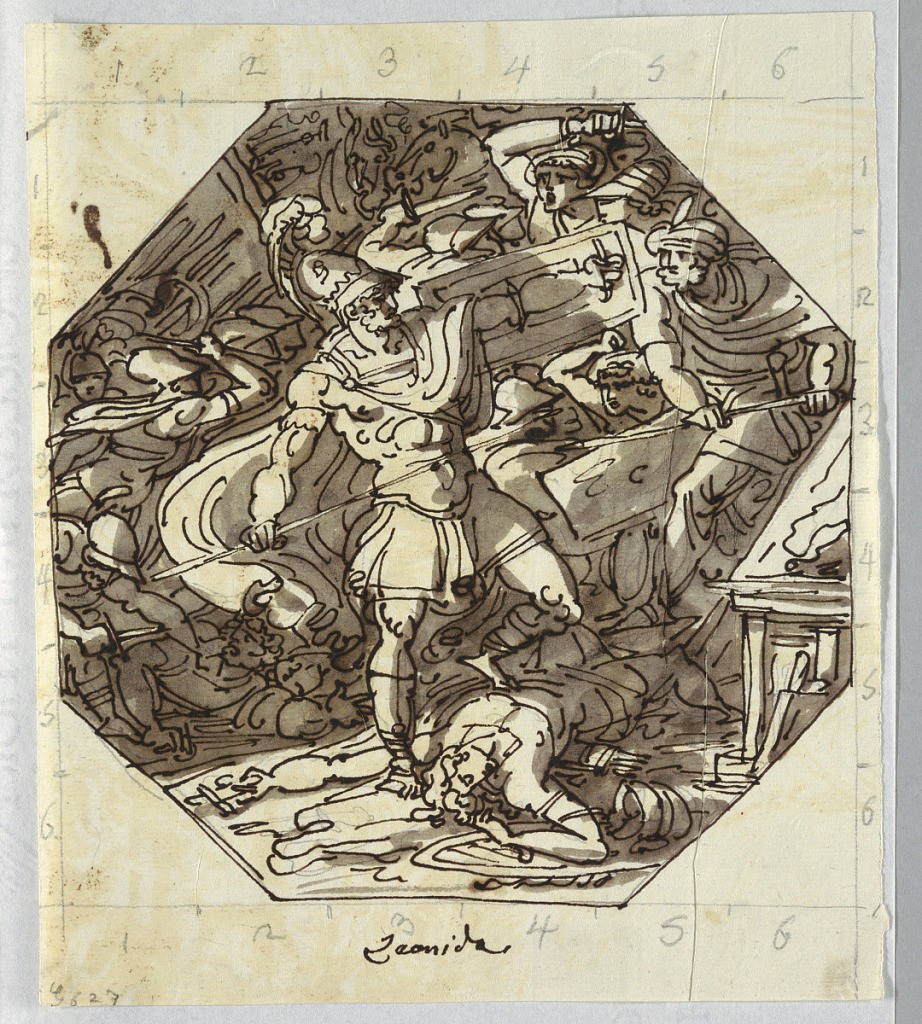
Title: Leonidas
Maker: Felice Giani, Italian, 1758–1823
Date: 1811
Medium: Pen and brown ink, brush and brown wash over traces of graphite on cream laid paper
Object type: Drawing
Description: Leonidas shown standing over fallen warrior and defending himself against several attackers. Part of monument shown at right.